Question: I write simple code for understanding ui-router of angular js but code is working properly but my partial html code is automatic renaming, i am unable to undertable why it happing
Html code is '<a ui-sref="state1.list">Show List</a>'
and browser code is '<a ui-sref="state.list" class="ng-scope">Show List</a>' due to rename the state1 to state my another partial view is not calling and give error.
Please take a look
'''
<!--index.html-->
<!DOCTYPE html>
<html lang="en" xmlns="http://www.w3.org/1999/xhtml" ng-app="myApp">
<head>
<meta charset="utf-8" />
<title>Angular UI Router Test </title>
<script src="//ajax.googleapis.com/ajax/libs/angularjs/1.1.5/angular.min.js"></script>
<script src="http://angular-ui.github.io/ui-router/release/angular-ui-router.min.js"></script>
</head>
<body>
<a ui-sref="state1"> State 1</a>
<div ui-view></div>
<script>
var module = angular.module('myApp', ['ui.router']);
module.config(['$stateProvider', '$urlRouterProvider', function ($stateProvider, $urlRouterProvider) {
$urlRouterProvider.otherwise('/state1');
$stateProvider
.state('state1', {
url: '/state1',
templateUrl: 'partials/state1.html'
})
.state('state1.list', {
url: '/list',
templateUrl: 'partials/state1.list.html',
controller: function ($scope) {
$scope.items = ["A", "List", "Of", "Items"];
}
});
}]);
</script>
</body>
</html>
'''
'''
<!--state1.html-->
<h1>State 1</h1>
<hr />
<a ui-sref="state1.list">Show List</a>
<div ui-view></div>
'''
'''
<!--state1.list.html-->
<h3>List of State 1 Items</h3>
<ul>
<li ng-repeat="item in items">{{ item }}</li>
</ul>
'''
what i am missing?

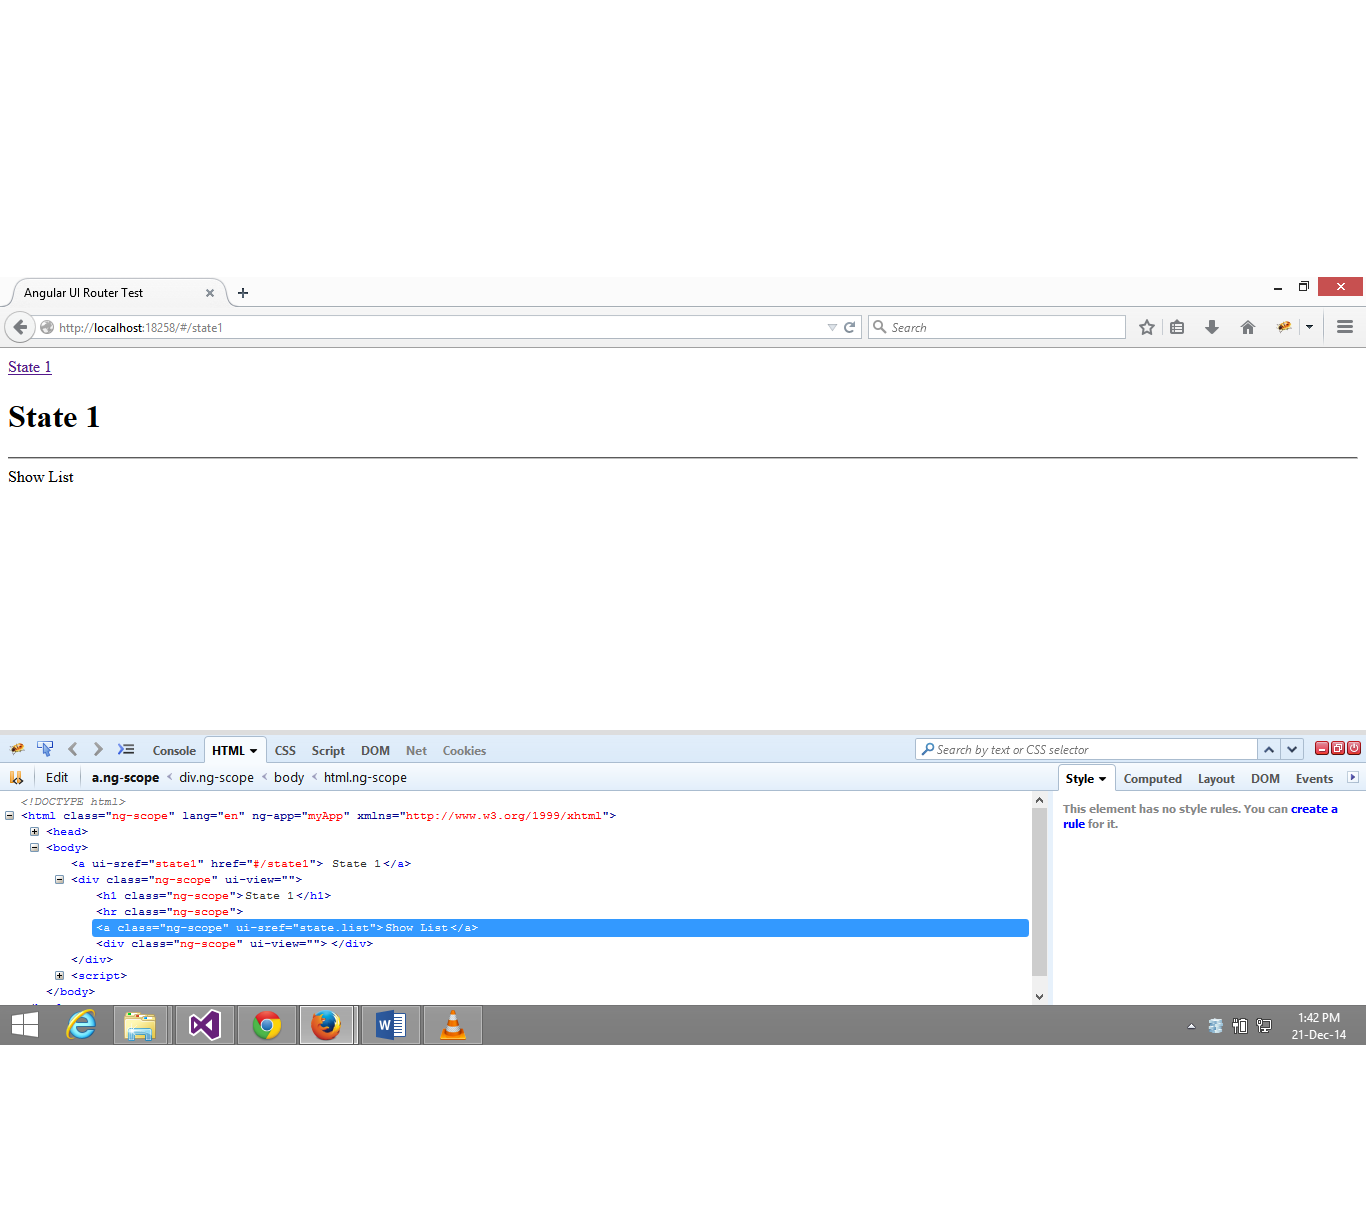
Answer: I would say, you are most likely not observing the proper element. I <URL> here, and it shows, that this:
'''
<a ui-sref="state1.list">Show List</a>
'''
is generated as this
'''
<a ui-sref="state1.list" class="ng-scope" href="#/state1/list">Show List</a>
'''
As we can see no change from 'state1.list' into 'state.list'
The biggest change made? -
Check it <URL>, and maybe try to reset it to the "wrong state described above"